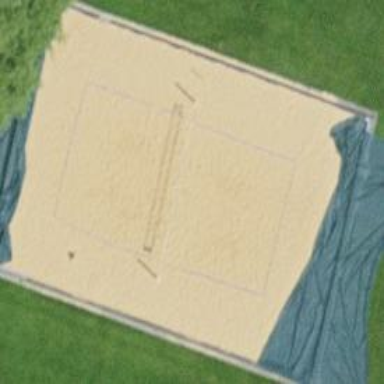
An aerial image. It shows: Beach volleyball court on natural sand.